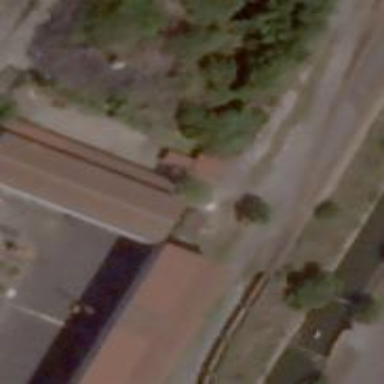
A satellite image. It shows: Industrial building.